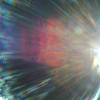
Label: sunburn